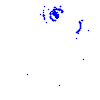
Particle: proton